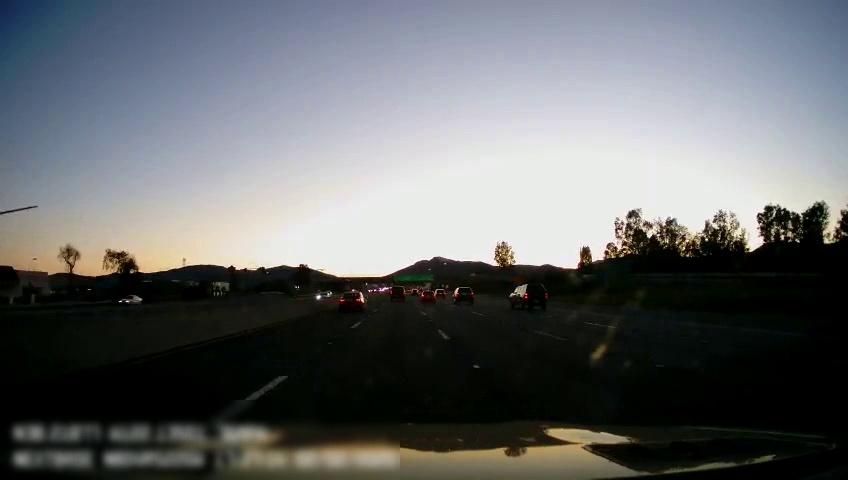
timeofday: Dusk/Dawn/Twilight
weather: Sunny
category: Drivable Space
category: Vehicles | Car
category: Vehicles | Car
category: Vehicles | Car
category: Vehicles | SUV
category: Vehicles | SUV
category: Vehicles | Car
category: Vehicles | SUV
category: Vehicles | Car
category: Lanes | Alternate Lane
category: Lanes | Current Lane
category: Lanes | Current Lane
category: Lanes | Alternate Lane
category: Lanes | Alternate Lane
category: Lanes | Alternate Lane